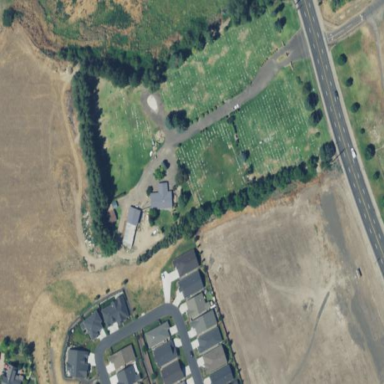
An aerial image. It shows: Cemetery.